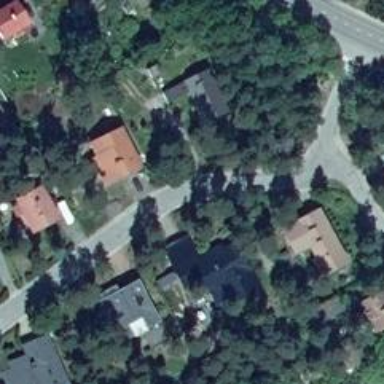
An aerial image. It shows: Residential road with asphalt surface and sidewalk on the left.